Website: home-depot
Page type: order-tracking
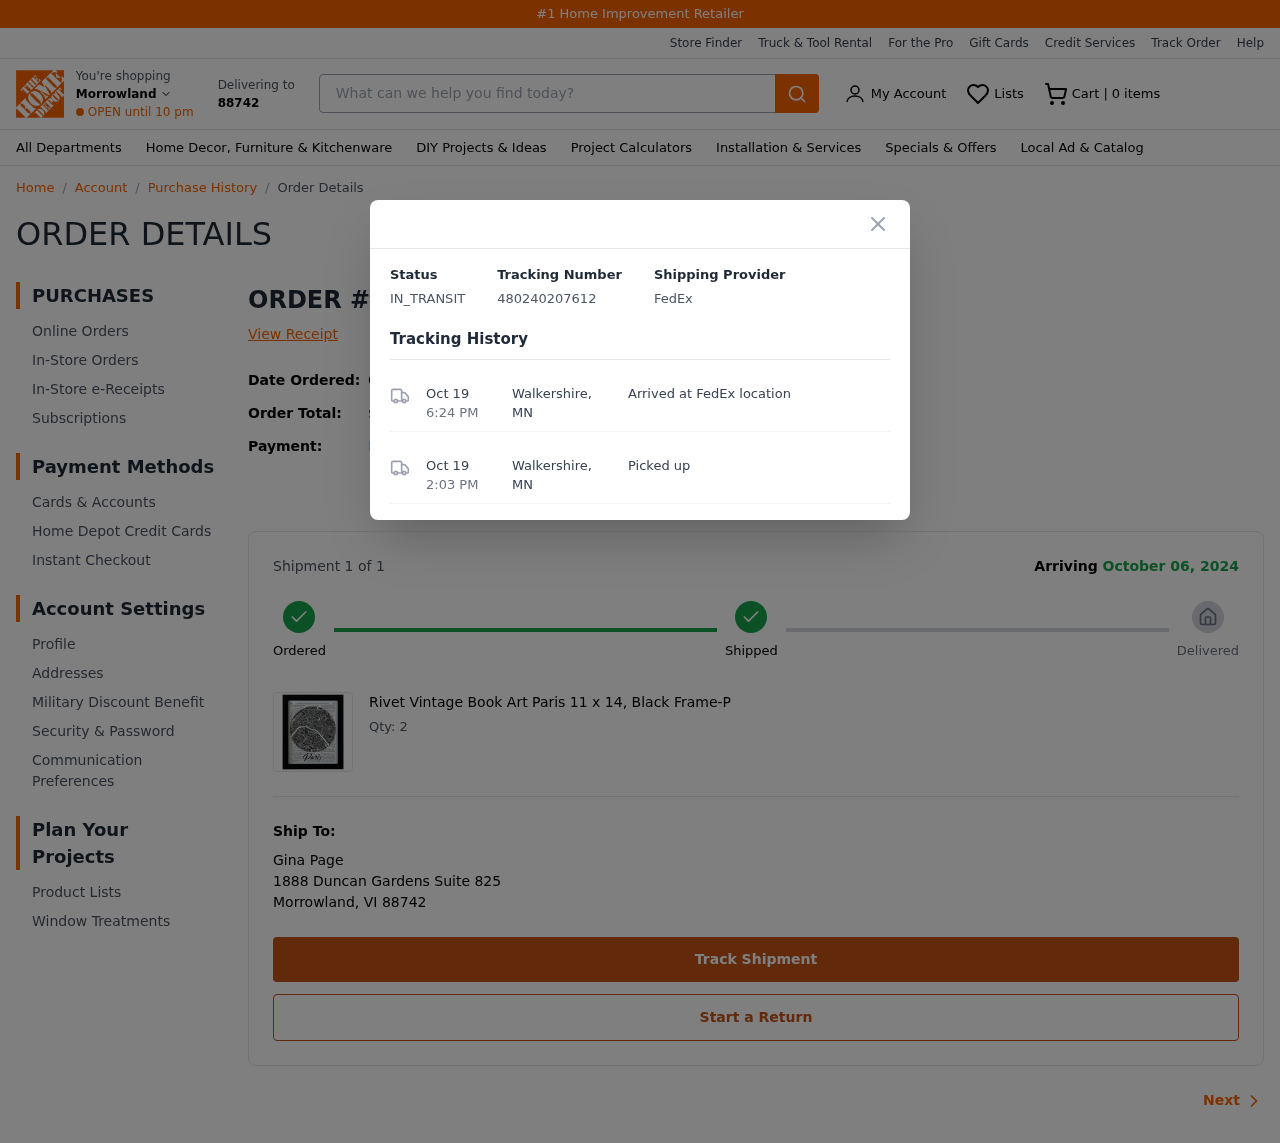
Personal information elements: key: PII_CARD_LAST4
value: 5224
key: PII_CITY
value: Morrowland
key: PII_CITY_STATE_ZIP
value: Morrowland, VI 88742
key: PII_FULLNAME
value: Gina Page
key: PII_POSTCODE
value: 88742
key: PII_STREET
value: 1888 Duncan Gardens Suite 825
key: PII_CITY_STATE2
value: Walkershire, MN
Product elements: key: PRODUCT1_NAME
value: Rivet Vintage Book Art Paris 11 x 14, Black Frame-P
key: PRODUCT1_QUANTITY
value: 2
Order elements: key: ORDER_NUM_ITEMS
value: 0
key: ORDER_ID
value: #RB114043429
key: ORDER_DATE
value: October 01, 2024
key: ORDER_TOTAL
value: $131.90
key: ORDER_SUBTOTAL
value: $121.90
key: ORDER_SHIPPING_COST
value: FREE
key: ORDER_TAX
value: $10.00
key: ORDER_NUM_ITEMS
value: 1
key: ORDER_DELIVERY_DATE
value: October 06, 2024
Search elements: key: HEADER_SEARCH
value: What can we help you find today?
Other elements: key: TRACKING_NUMBER
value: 480240207612
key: TRACKING_DATE1
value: Oct 19
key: TRACKING_TIME1
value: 6:24 PM
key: TRACKING_DATE2
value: Oct 19
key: TRACKING_TIME2
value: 2:03 PM